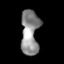
Tissue: skin
Cell type: Epithelial cells
Senescence score: 0.2875
Nuclear area (px): 779
Mean DAPI intensity: 141.09